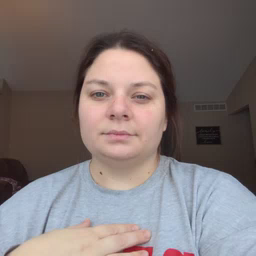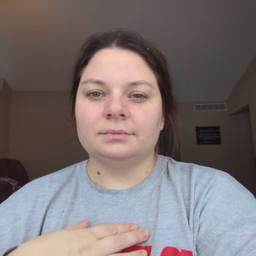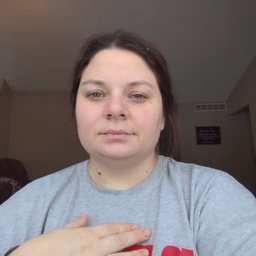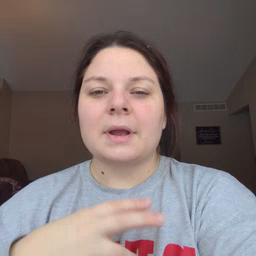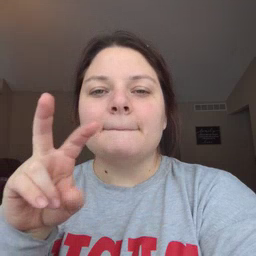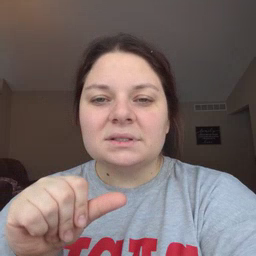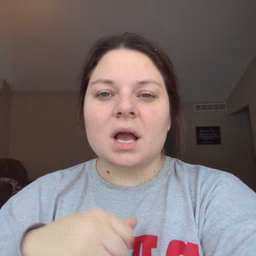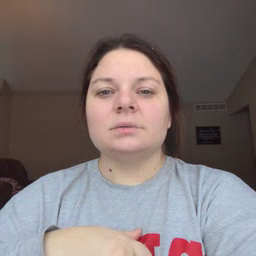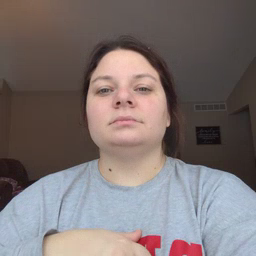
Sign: pizza